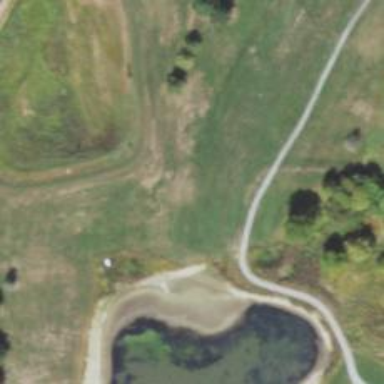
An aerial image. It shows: Golf hole.